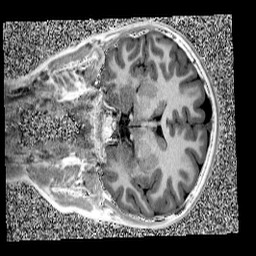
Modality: UNIT1
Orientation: coronal
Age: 11
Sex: male
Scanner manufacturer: siemens
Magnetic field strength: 3 T
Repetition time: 4 s
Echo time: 0.00299 s